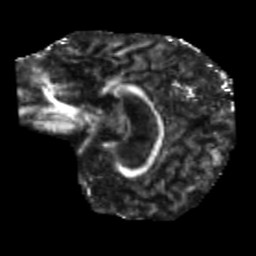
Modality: FA
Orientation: sagittal
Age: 65
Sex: female
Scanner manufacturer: siemens
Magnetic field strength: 3 T
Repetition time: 5.25 s
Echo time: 0.08 s